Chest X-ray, AP view. Patient: 59 years old, sex F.
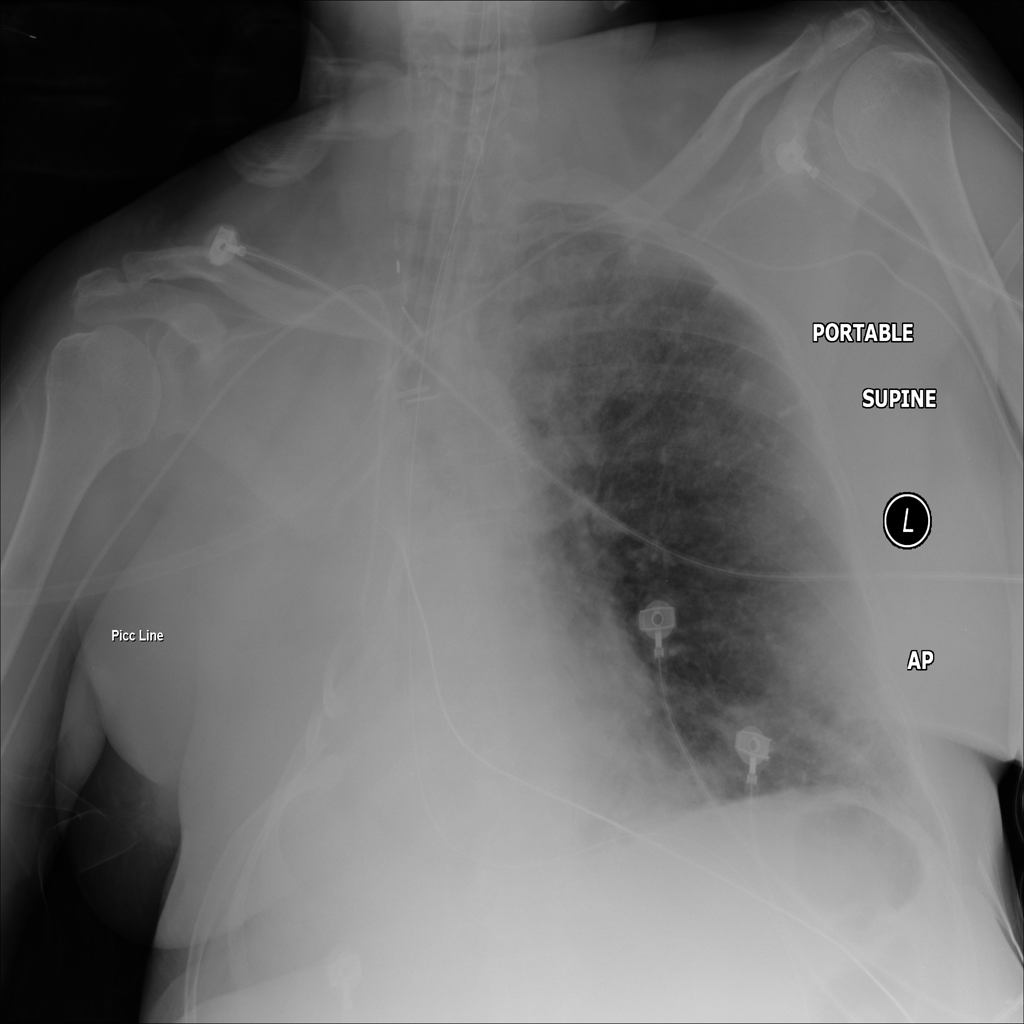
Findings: No Finding